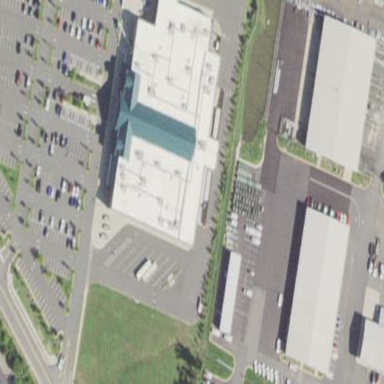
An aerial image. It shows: Outdoor shop within building.